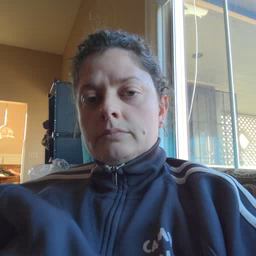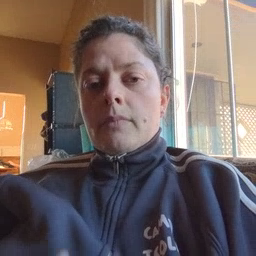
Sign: have